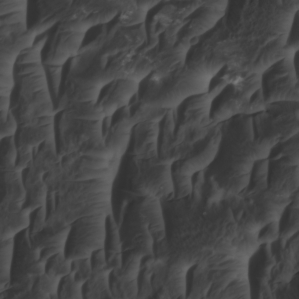
Label: non_frost